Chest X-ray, AP view. Patient: 27 years old, sex M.
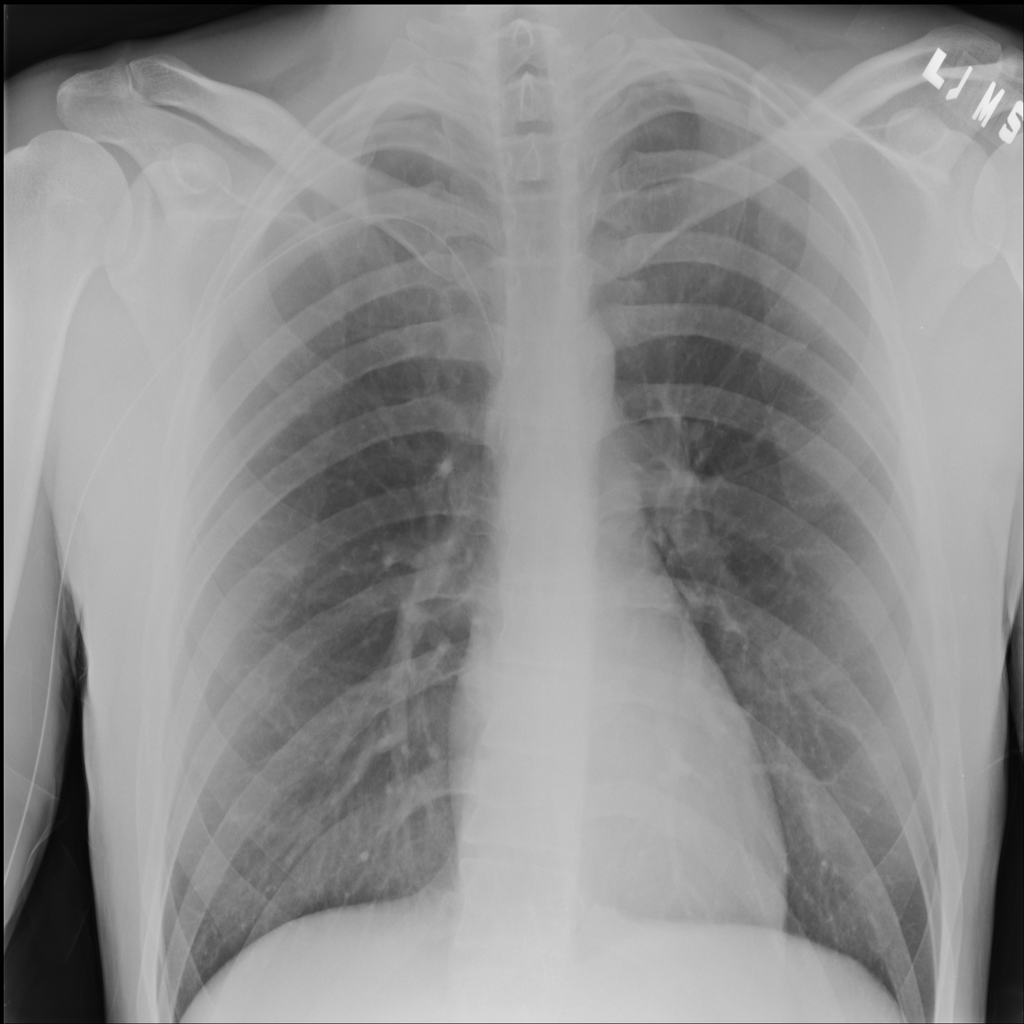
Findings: No Finding